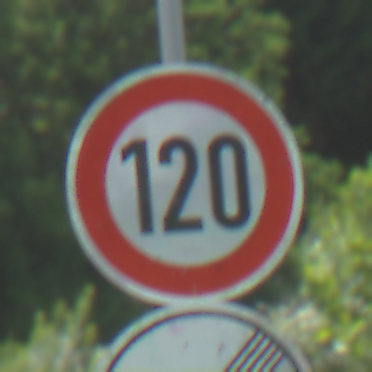
Verkehrszeichen: Geschwindigkeit120
Zusatzzeichen unten: EndeUeberholverbot
Umgebung: Outdoor, Nature
Tageszeit: Midday
Wetter: PartlyCloudy
Licht: Natural
Jahreszeit: NotSpecified
Kontrast: HighContrast